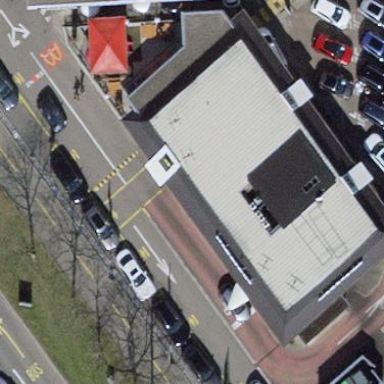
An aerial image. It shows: View of roof of building.